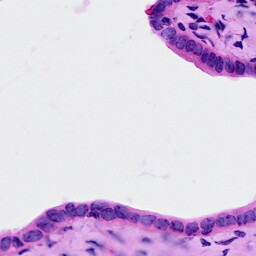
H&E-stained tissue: Ovarian